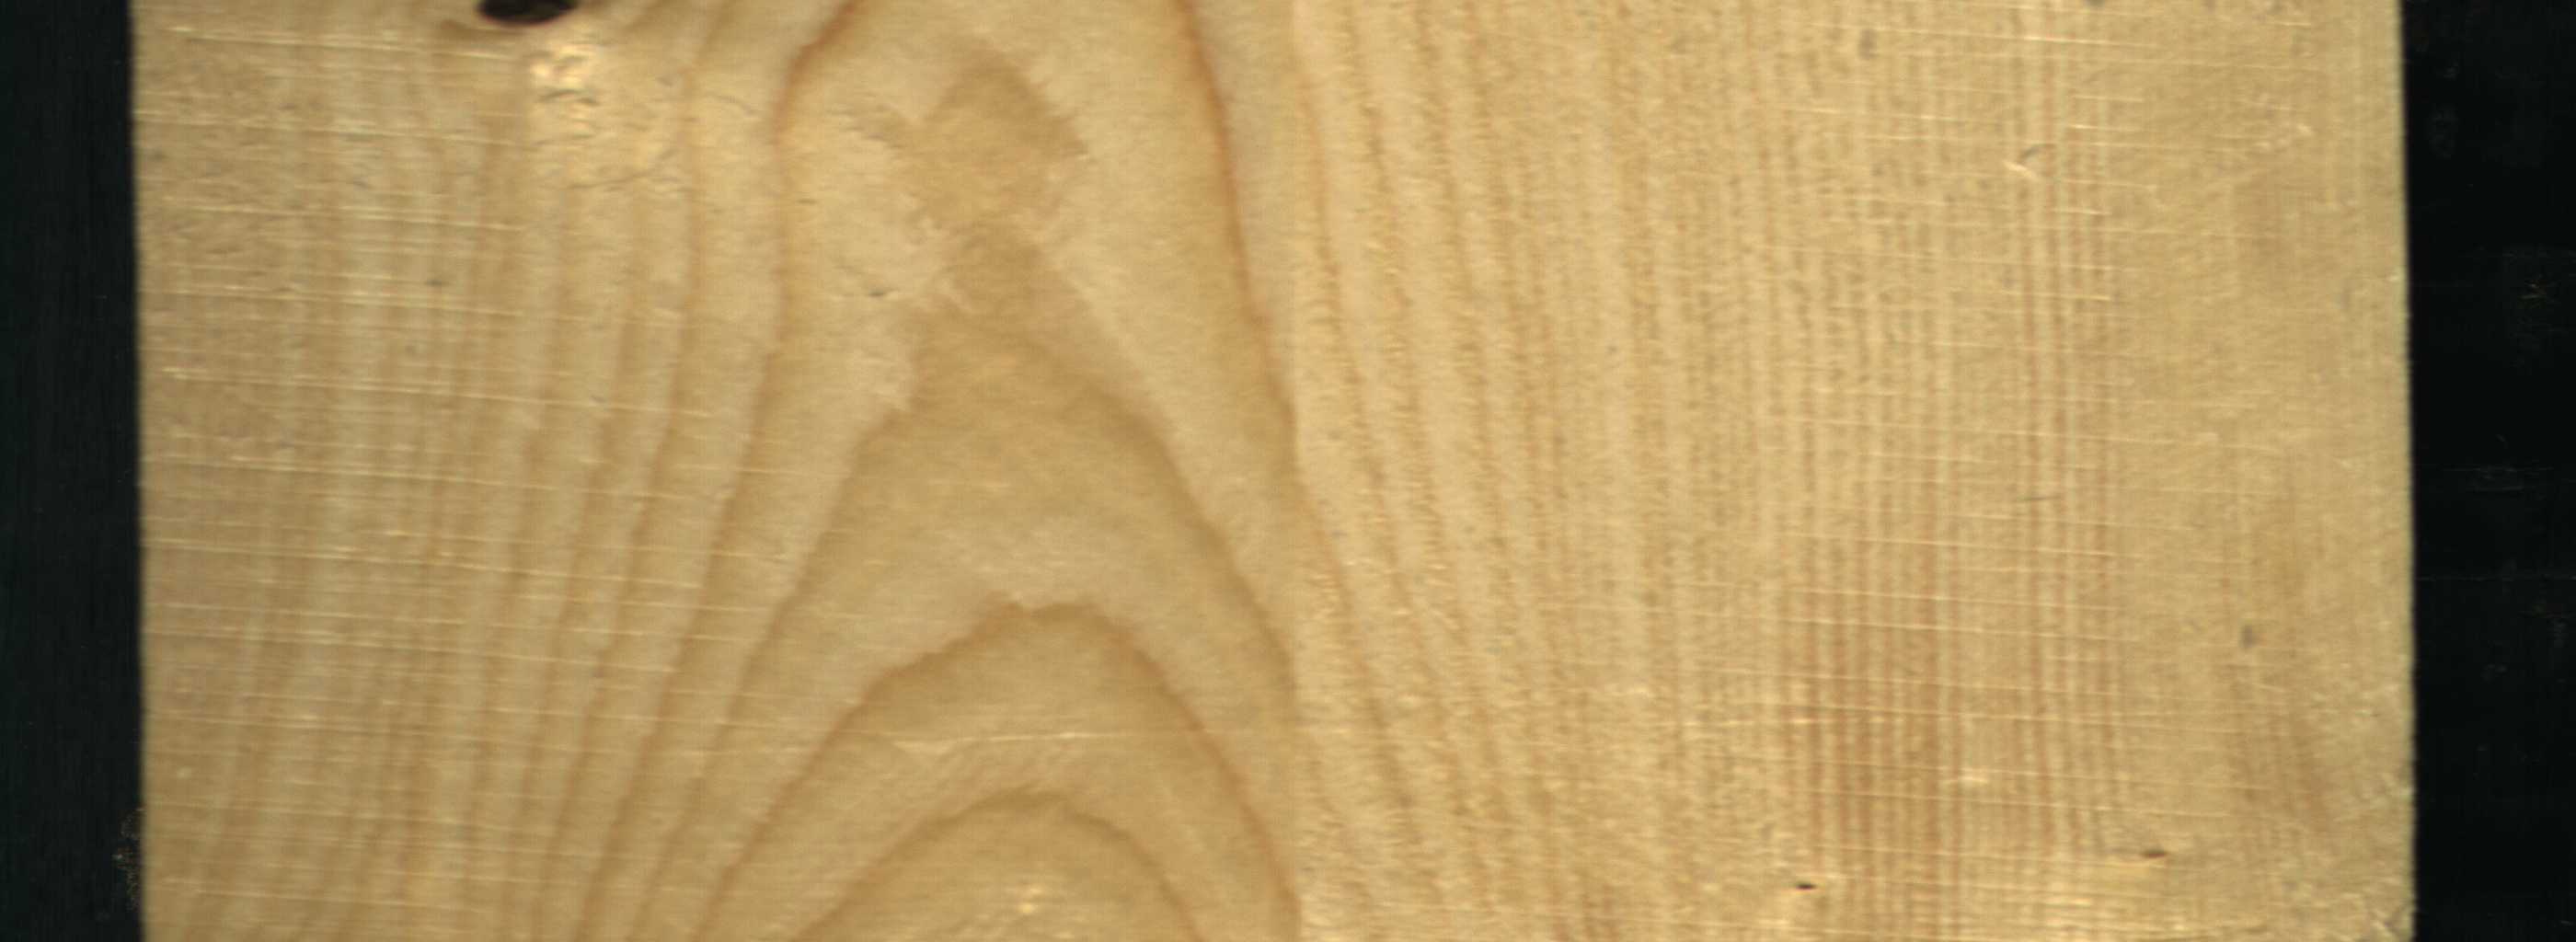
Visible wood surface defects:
Dead_Knot